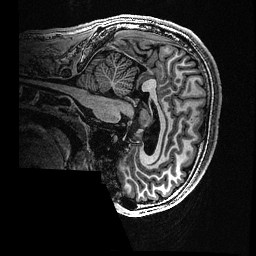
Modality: T1w
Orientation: sagittal
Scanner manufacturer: ge
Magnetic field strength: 3 T
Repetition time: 0.00766 s
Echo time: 0.003476 s